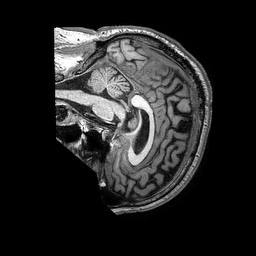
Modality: T1w
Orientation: sagittal
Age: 70
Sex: male
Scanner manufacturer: philips
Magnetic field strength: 3 T
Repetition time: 0.006741 s
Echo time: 0.003073 s